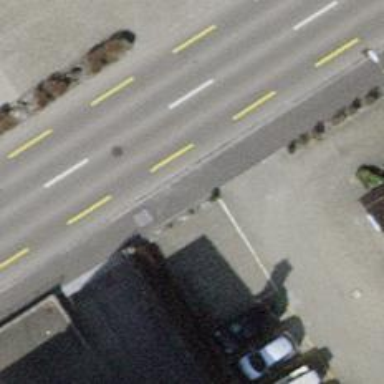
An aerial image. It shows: Crossing on the road.